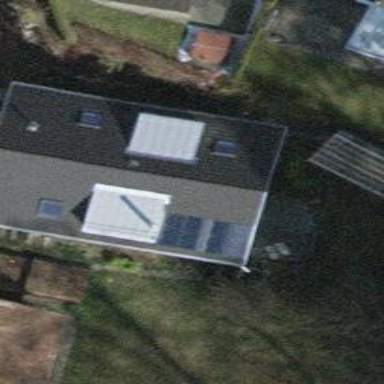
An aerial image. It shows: Small solar photovoltaic panel generator on the roof of building.